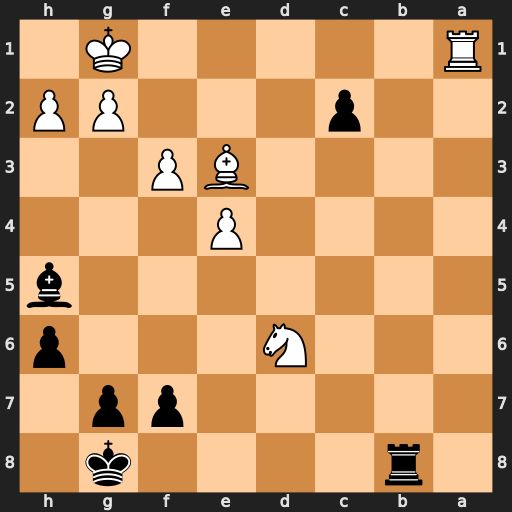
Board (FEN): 1r4k1/5pp1/3N3p/7b/4P3/4BP2/2p3PP/R5K1
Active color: b
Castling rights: -
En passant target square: -
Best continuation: Rb1+ Kf2 Rxa1